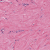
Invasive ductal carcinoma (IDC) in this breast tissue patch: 0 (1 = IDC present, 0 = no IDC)